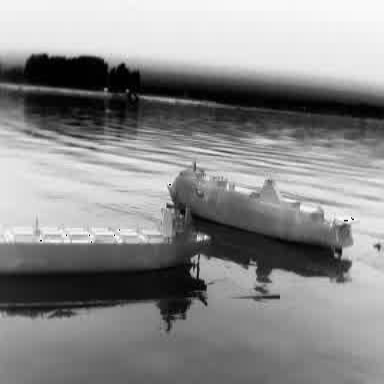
There are two objects shown in the infrared image, including a liner, and a container_ship.